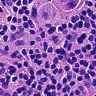
Metastatic tissue present: yes